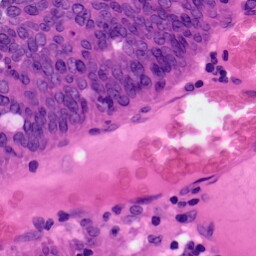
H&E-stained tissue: Colon